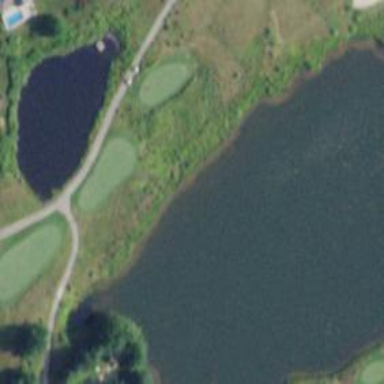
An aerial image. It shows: Water hazard on golf course.